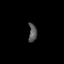
Tissue: lung
Cell type: Endothelial cells
Senescence score: 0.6365
Nuclear area (px): 148
Mean DAPI intensity: 85.365